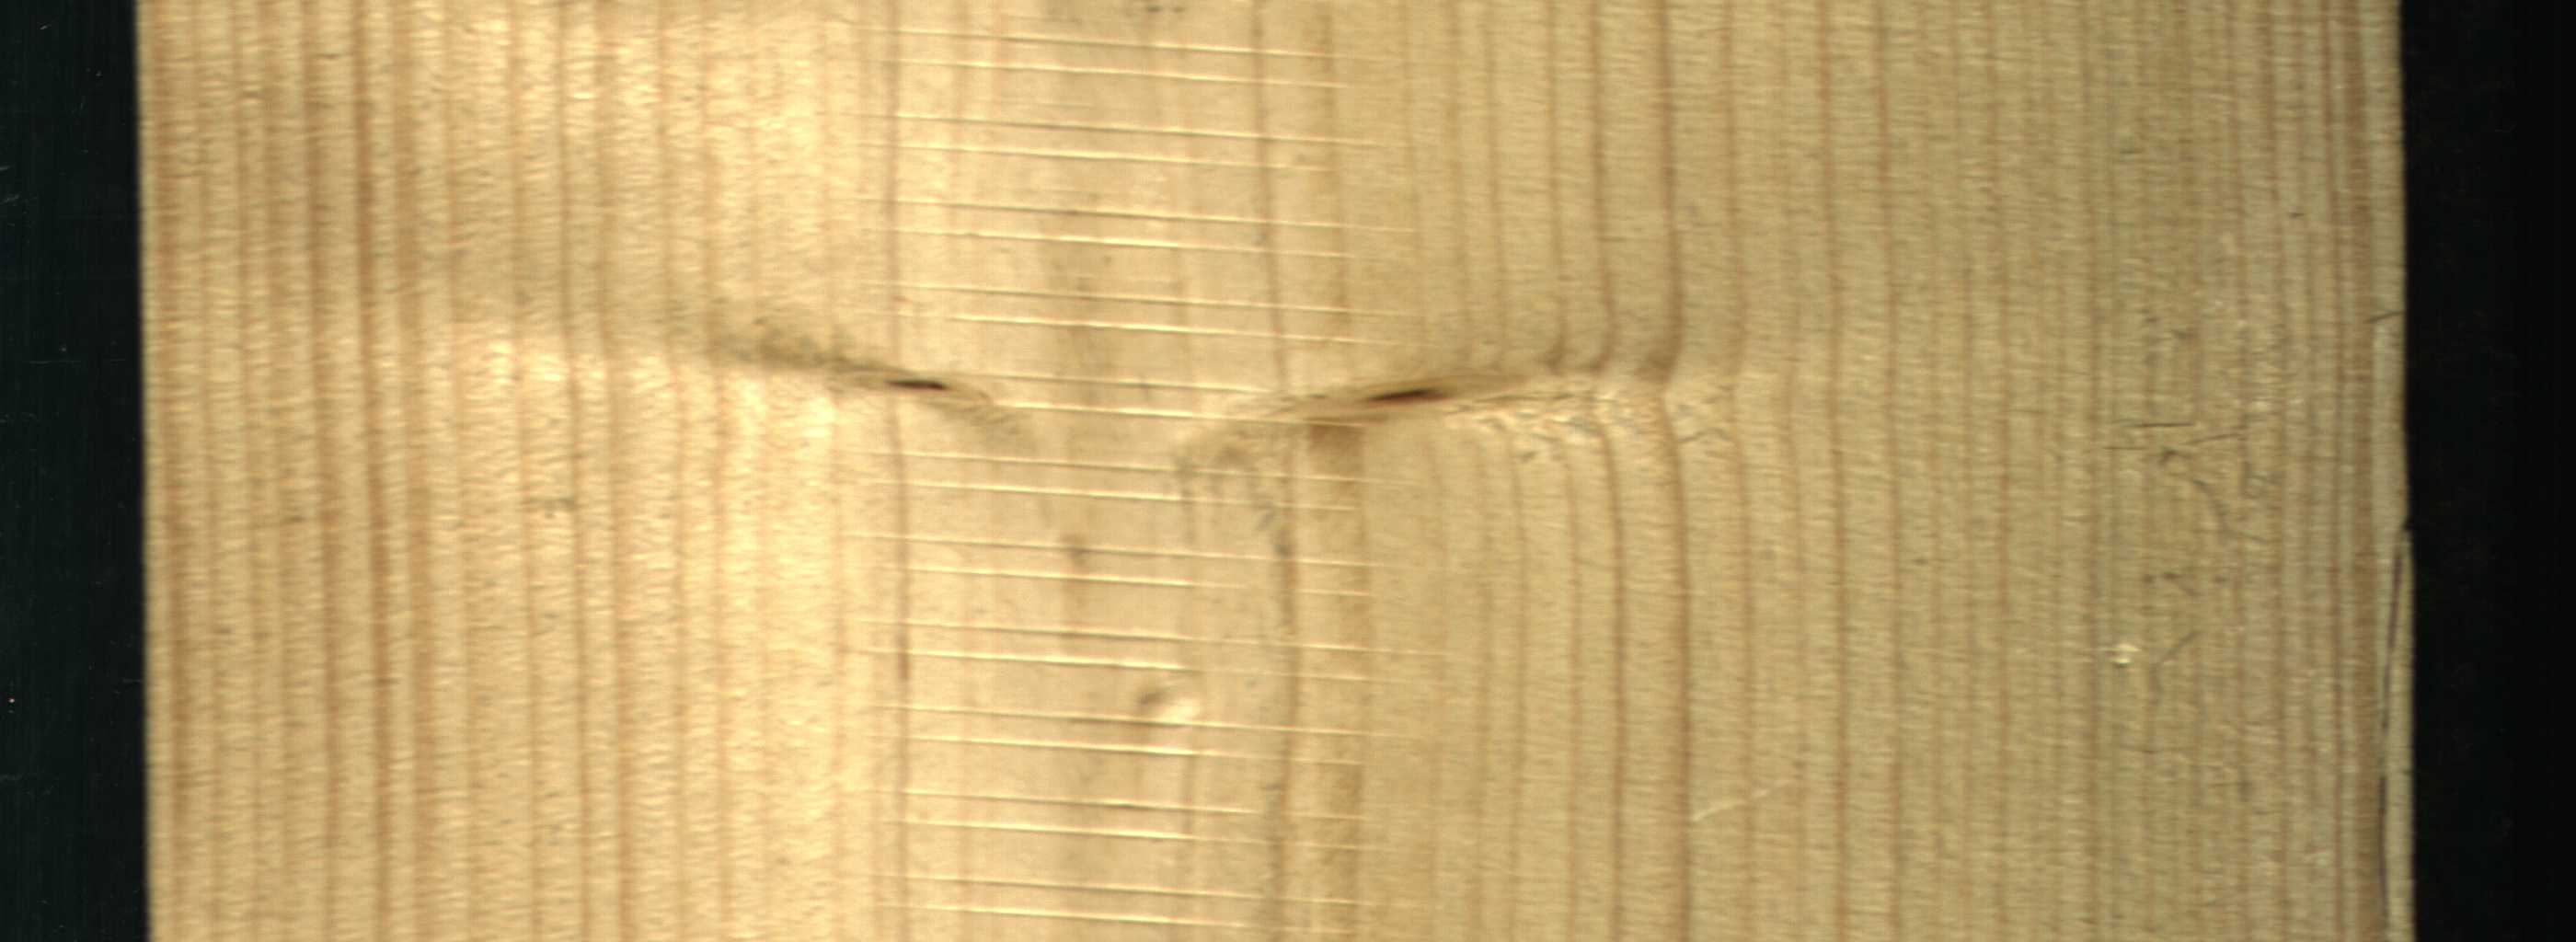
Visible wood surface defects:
Live_Knot
Live_Knot